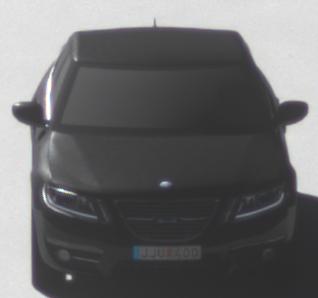
Make: Saab
Model: 5-Sep
Detailed model: 9-5 1.6T
Model produced from: 2010/06
Model produced until: 2011/12
Doors: 4
Color: black
Road condition: dry road
Daytime: morning or afternoon
Contrast: high contrast